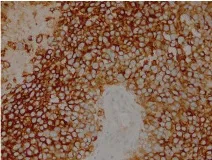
HE and immunohistochemical staining of the resected specimen. Immunohistochemical staining. , EMA.
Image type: pathology (immunostaining)